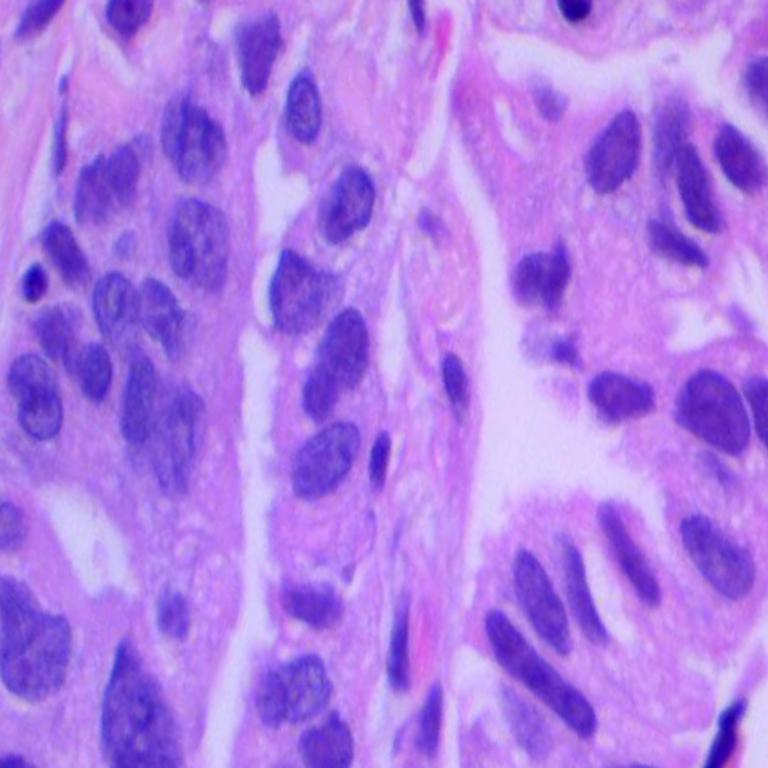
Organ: lung
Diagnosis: adenocarcinomas